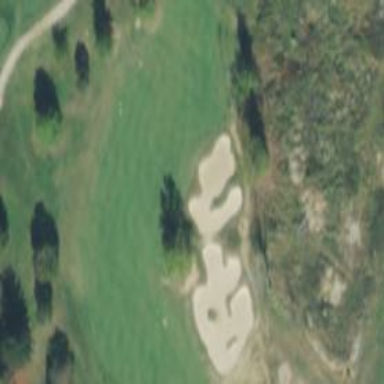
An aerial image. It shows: View of golf hole.